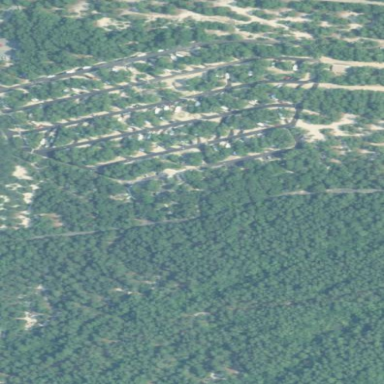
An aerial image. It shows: Campsite designated for tourism.